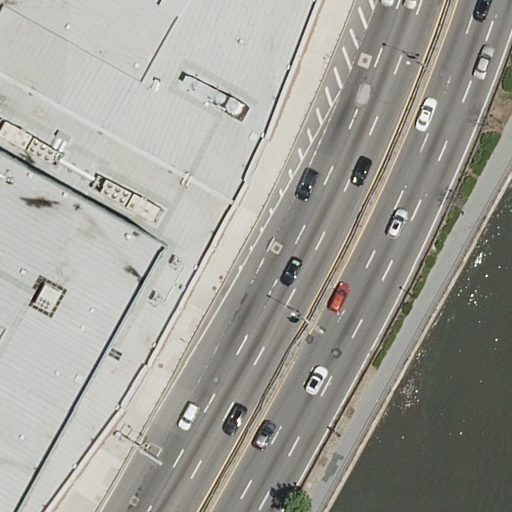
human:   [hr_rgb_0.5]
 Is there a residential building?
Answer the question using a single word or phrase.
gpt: no

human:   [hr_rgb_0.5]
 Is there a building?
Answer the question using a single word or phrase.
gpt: yes

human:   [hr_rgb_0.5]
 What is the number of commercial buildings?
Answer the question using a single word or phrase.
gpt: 1

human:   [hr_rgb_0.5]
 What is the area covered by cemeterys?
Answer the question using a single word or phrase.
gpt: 0m2

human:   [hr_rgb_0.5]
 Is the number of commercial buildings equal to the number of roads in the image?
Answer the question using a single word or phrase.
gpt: no

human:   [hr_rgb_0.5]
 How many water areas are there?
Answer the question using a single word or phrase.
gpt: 1

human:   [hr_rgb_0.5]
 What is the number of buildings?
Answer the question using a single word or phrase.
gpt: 1

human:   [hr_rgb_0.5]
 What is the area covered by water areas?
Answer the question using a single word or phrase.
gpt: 1250m2

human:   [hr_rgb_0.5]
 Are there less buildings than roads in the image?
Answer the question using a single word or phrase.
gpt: yes

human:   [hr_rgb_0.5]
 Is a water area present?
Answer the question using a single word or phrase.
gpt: yes

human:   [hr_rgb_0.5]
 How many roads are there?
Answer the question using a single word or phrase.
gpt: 4

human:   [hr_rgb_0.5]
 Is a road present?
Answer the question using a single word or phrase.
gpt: yes

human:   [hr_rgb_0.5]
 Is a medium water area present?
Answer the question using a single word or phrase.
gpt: no

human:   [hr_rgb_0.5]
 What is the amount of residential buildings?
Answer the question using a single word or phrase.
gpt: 0

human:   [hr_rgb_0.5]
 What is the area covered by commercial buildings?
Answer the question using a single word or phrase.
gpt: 748m2

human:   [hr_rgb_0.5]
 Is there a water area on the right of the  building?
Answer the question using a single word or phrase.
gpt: yes

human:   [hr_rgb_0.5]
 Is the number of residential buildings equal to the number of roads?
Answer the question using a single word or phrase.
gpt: no

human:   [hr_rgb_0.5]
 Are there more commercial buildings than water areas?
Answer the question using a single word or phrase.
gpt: no

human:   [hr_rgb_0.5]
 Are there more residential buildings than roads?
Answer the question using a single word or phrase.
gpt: no

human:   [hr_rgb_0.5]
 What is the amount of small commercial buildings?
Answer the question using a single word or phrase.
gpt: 0

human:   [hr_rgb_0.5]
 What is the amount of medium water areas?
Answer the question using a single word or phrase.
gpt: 0

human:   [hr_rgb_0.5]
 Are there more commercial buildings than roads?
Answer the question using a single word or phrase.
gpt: no

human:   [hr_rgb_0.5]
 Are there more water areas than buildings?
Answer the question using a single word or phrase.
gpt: no

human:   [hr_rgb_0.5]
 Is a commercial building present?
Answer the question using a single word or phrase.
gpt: yes

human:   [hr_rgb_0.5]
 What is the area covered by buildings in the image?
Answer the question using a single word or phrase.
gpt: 748m2

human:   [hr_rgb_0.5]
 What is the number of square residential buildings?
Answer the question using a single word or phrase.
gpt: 0

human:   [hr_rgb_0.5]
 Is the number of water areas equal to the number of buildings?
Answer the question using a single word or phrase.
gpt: yes

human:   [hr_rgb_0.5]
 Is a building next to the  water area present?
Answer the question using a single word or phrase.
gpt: yes

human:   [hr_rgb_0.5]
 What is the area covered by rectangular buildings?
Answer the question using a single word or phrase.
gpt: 0m2

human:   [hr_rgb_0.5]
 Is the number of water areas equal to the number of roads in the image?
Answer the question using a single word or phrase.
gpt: no

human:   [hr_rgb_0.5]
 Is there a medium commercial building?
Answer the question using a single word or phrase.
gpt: no

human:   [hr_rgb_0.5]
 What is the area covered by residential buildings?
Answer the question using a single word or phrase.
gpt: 0m2

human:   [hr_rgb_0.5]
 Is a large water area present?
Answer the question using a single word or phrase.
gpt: yes

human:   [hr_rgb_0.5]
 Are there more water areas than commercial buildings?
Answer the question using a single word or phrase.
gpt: no

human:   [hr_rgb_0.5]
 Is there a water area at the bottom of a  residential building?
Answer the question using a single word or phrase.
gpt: no

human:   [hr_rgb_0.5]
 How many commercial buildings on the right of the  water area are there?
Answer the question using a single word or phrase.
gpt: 0

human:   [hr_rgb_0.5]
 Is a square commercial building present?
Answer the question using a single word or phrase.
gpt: no

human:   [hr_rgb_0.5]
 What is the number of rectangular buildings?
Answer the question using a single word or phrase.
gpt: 0

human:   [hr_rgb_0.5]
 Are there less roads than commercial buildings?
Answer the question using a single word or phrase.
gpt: no

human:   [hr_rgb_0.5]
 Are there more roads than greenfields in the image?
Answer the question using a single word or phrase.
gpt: yes

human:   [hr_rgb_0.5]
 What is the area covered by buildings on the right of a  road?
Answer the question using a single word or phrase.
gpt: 0m2

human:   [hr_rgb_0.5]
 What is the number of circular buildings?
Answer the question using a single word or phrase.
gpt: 0

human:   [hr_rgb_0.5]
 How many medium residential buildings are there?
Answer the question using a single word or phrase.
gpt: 0

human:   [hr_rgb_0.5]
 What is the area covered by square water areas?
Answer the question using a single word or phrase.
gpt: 0m2

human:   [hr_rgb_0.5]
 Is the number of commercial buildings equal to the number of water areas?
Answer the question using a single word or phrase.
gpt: yes

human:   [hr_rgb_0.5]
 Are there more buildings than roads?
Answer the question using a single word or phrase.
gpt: no

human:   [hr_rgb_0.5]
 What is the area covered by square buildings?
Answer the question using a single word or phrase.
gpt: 0m2

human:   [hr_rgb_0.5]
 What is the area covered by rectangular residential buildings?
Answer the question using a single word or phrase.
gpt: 0m2

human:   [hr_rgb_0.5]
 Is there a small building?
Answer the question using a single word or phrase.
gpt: no

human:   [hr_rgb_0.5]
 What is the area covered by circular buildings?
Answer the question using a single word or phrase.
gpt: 0m2

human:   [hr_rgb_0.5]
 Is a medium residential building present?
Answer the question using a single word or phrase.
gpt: no

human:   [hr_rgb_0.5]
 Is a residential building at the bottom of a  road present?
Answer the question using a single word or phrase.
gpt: no

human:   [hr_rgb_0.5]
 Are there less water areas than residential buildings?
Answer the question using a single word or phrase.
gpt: no

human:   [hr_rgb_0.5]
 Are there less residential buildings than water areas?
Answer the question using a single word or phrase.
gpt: yes

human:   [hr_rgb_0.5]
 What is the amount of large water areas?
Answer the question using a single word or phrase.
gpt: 1

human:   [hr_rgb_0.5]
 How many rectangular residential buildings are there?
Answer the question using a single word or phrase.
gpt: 0

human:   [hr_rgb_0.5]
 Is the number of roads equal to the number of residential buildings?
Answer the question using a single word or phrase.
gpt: no

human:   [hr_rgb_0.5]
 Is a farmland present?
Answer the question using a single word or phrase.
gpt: no

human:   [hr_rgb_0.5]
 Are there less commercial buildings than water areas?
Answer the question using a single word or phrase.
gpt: no

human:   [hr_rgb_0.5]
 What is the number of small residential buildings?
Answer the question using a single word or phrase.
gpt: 0

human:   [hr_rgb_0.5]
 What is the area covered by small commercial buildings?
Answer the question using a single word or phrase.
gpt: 0m2

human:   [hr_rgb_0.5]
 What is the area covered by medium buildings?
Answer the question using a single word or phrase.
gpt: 0m2

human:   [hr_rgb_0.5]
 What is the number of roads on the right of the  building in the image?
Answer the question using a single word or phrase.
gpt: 4

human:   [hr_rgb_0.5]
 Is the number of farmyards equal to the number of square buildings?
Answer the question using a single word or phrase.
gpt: yes